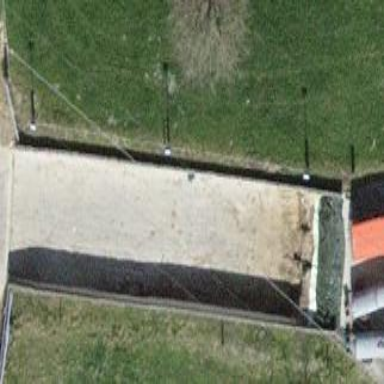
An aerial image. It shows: Bunker silo.